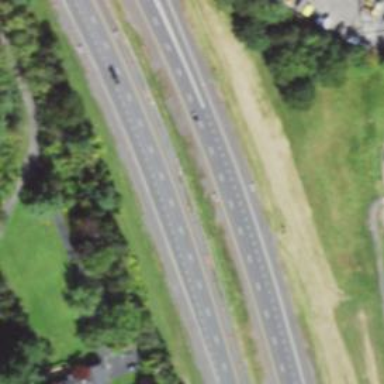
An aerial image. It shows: Motorway junction.